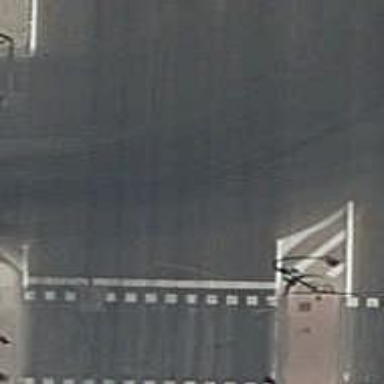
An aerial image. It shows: Road with traffic signals.